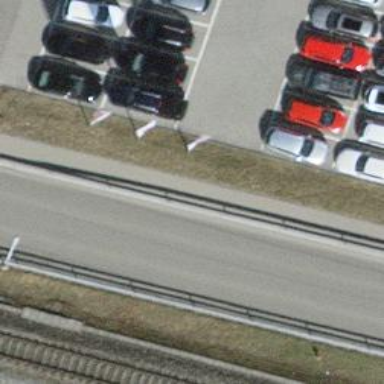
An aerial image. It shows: Parking aisle designated as service road.